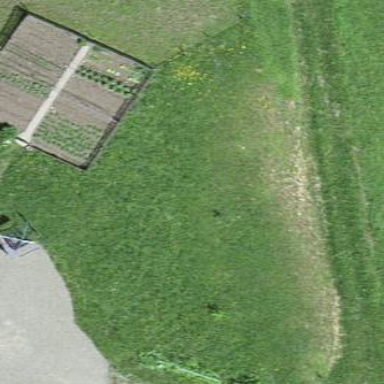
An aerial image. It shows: Fence surrounding allotments.